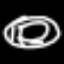
Label: donut